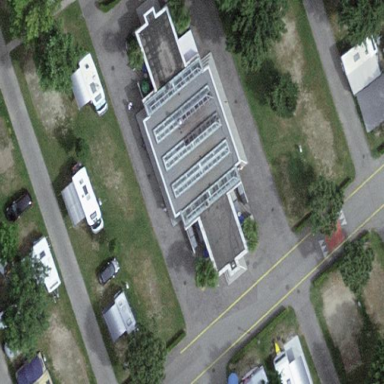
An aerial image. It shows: Building with toilets inside.